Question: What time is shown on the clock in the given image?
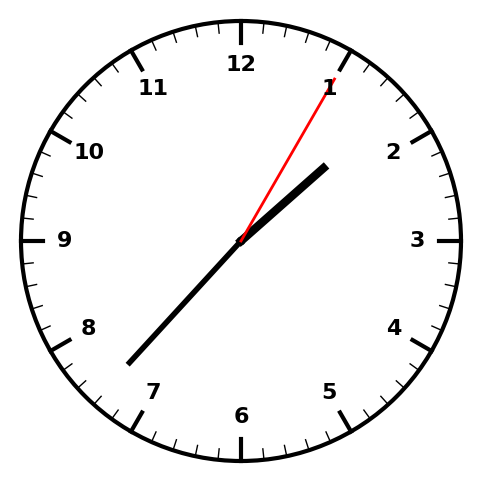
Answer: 01:37:05